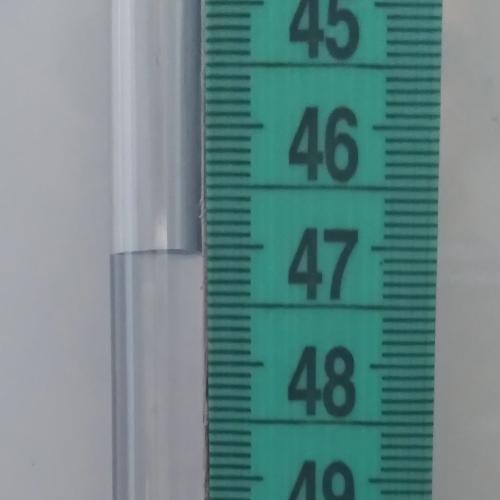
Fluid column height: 47.1 cm